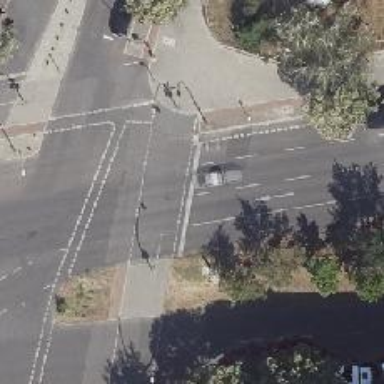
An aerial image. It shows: Secondary road with asphalt surface. It has cycle track on the right side and is dual carriageway.